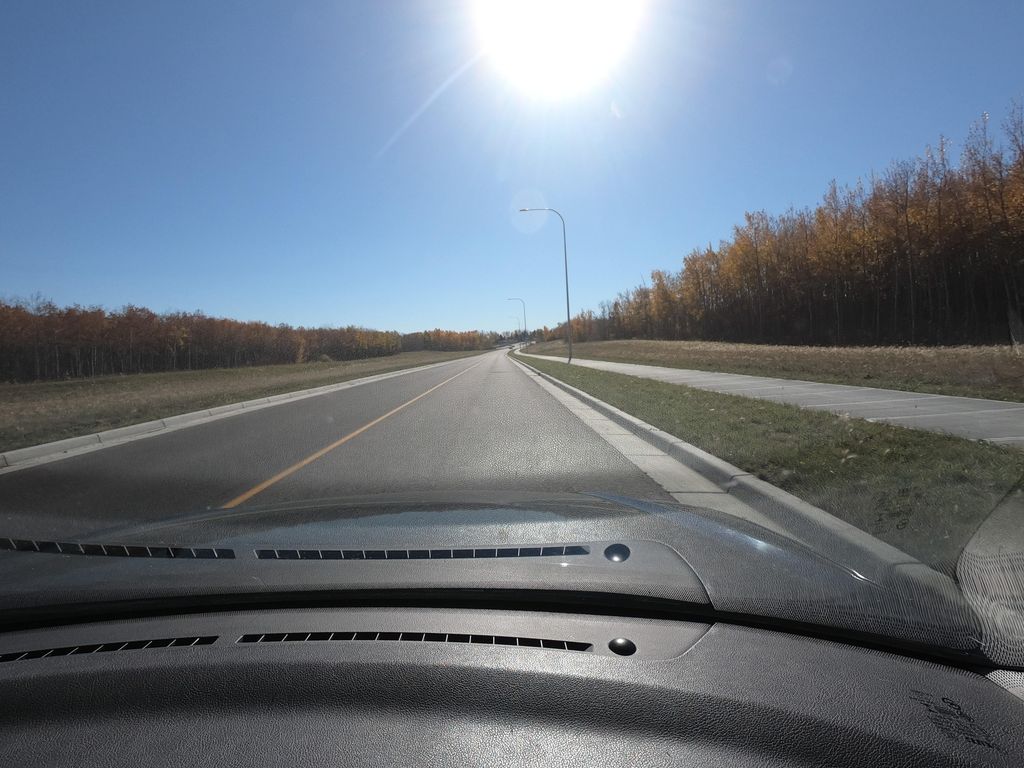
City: calgary